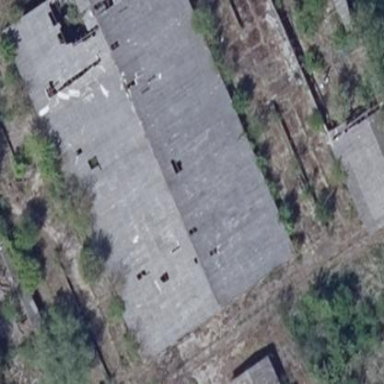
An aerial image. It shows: Ruins of building.